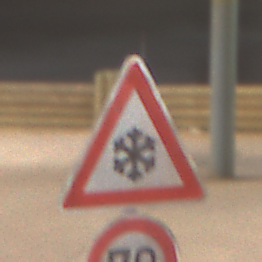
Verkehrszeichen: SchneeOderEisglaette
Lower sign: Geschwindigkeit70
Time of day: Night
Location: Outdoor (Urban)
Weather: PartlyCloudy
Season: NotSpecified
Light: Artificial